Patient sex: F
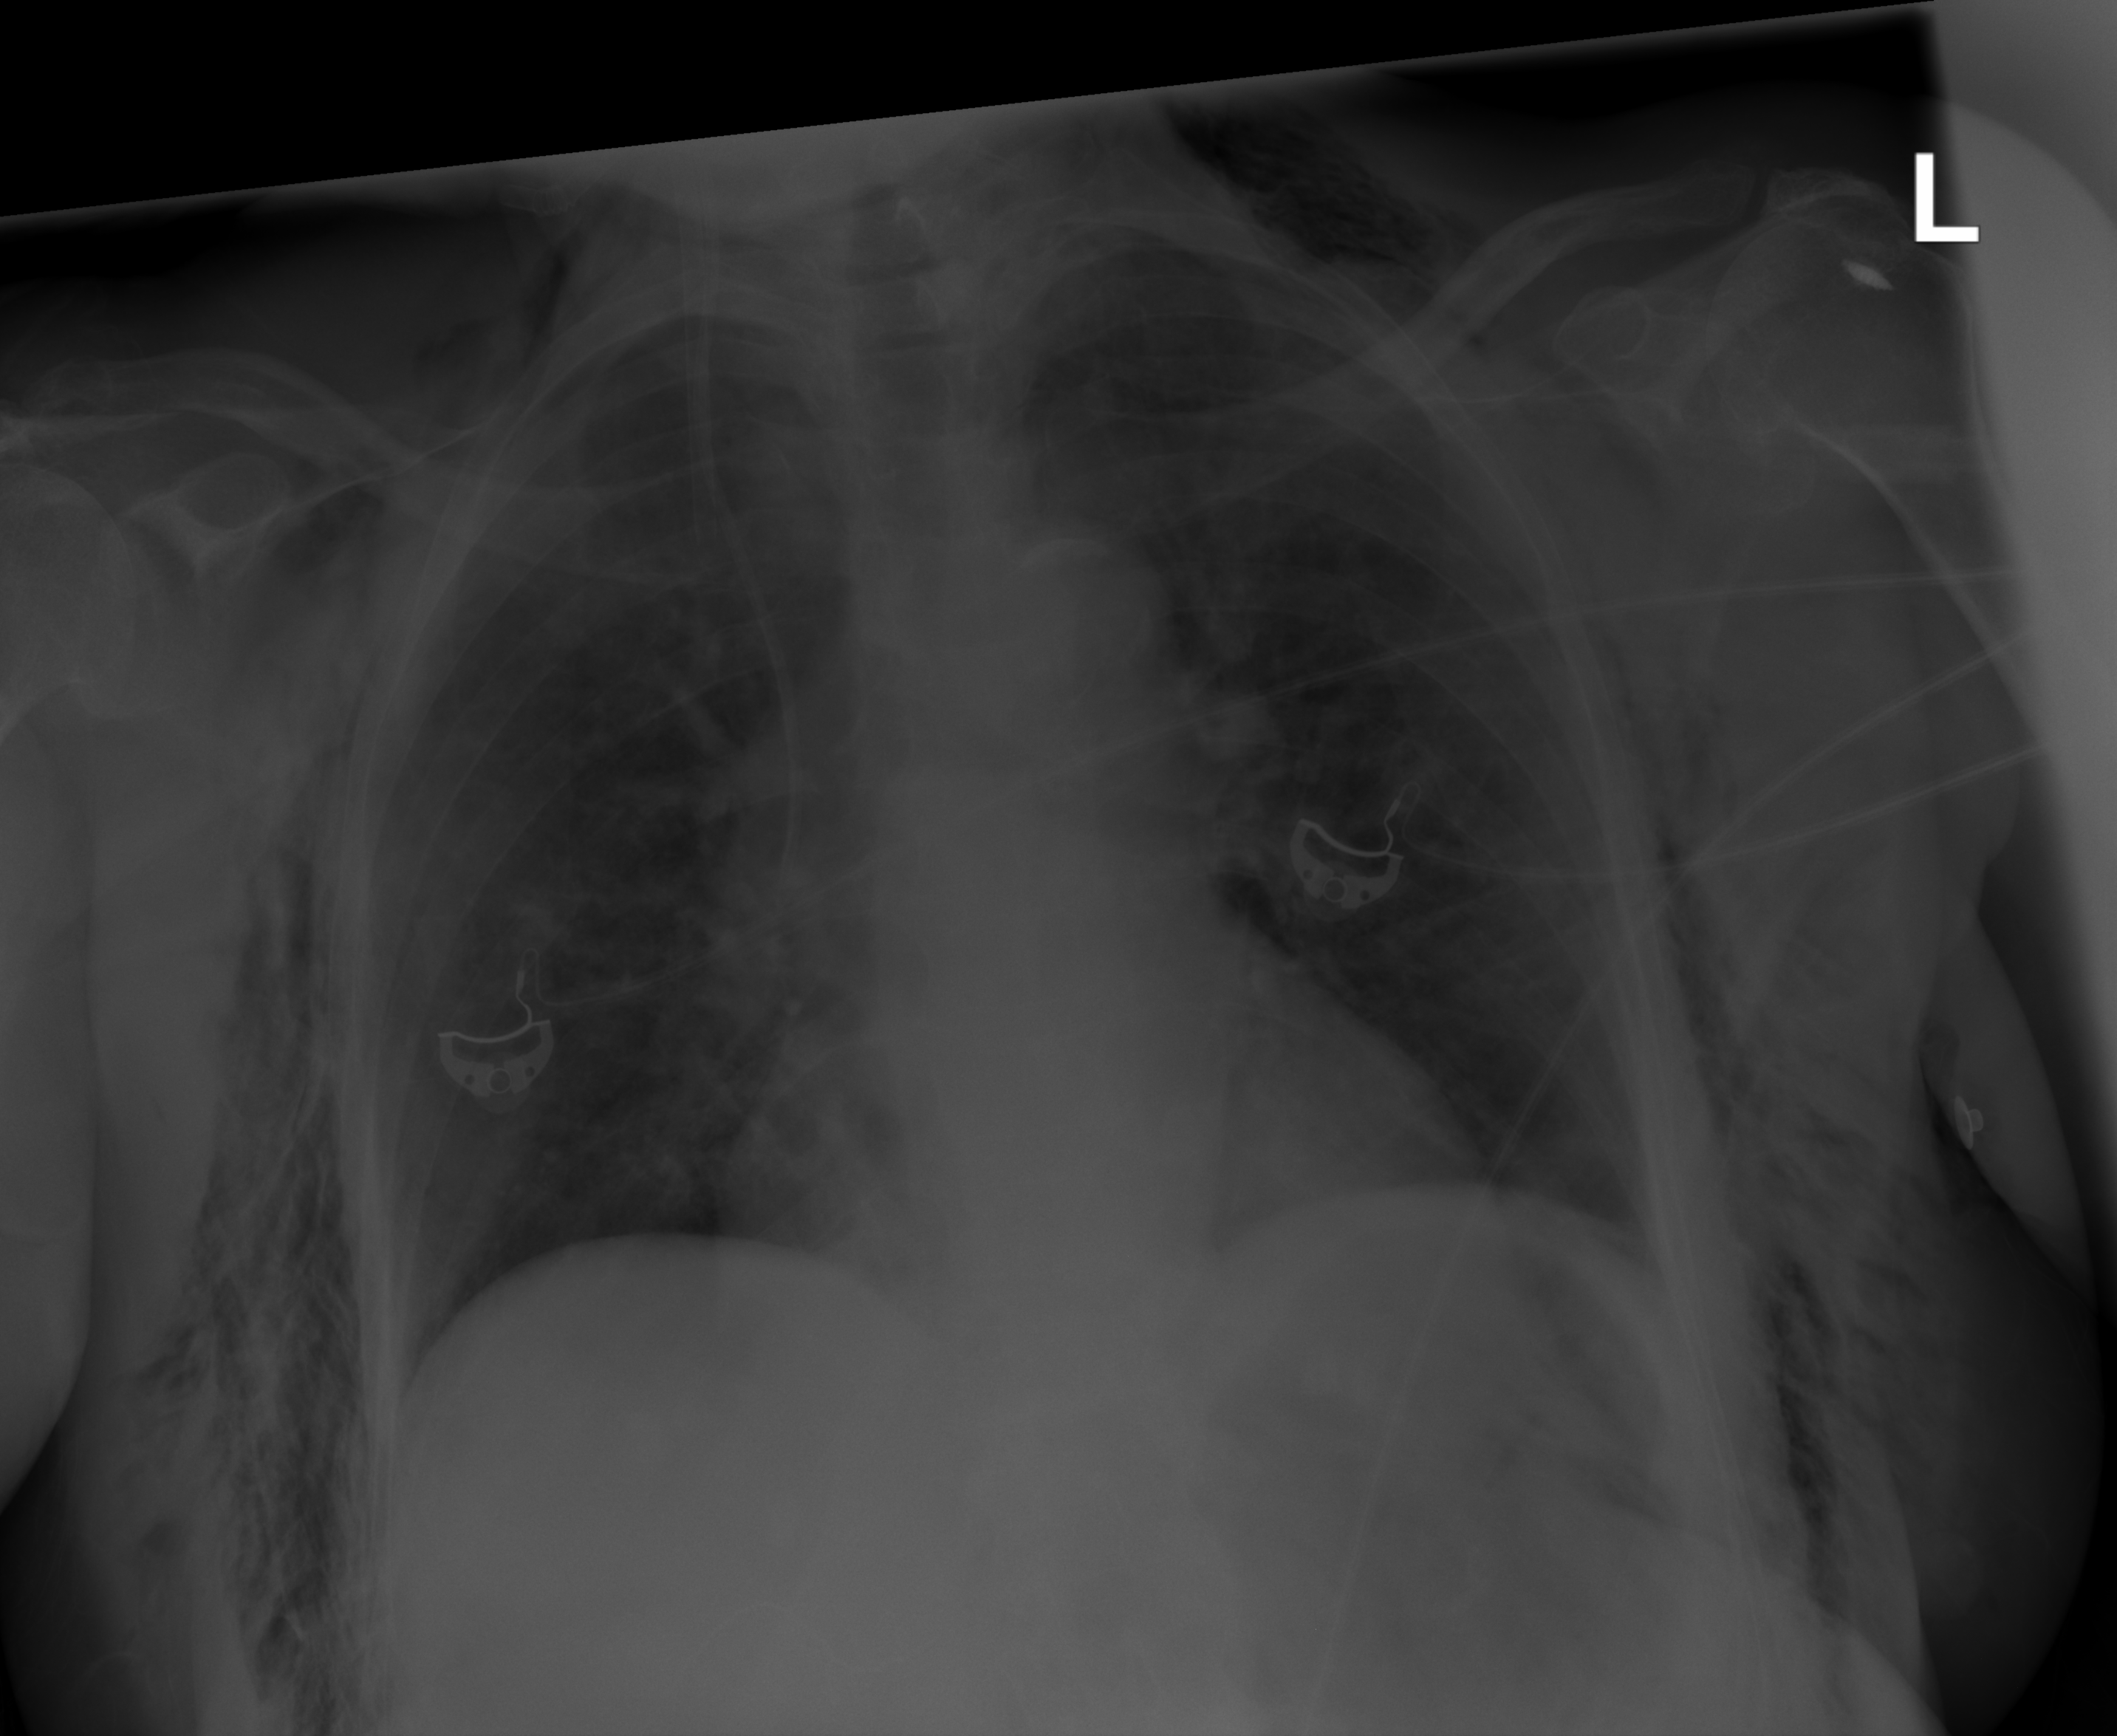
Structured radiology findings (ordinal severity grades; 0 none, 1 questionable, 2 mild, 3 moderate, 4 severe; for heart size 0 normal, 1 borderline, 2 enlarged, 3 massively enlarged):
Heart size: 0
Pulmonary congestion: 0
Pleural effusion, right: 0
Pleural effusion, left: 0
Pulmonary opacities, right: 0
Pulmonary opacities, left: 0
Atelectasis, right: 0
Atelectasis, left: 2